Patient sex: F
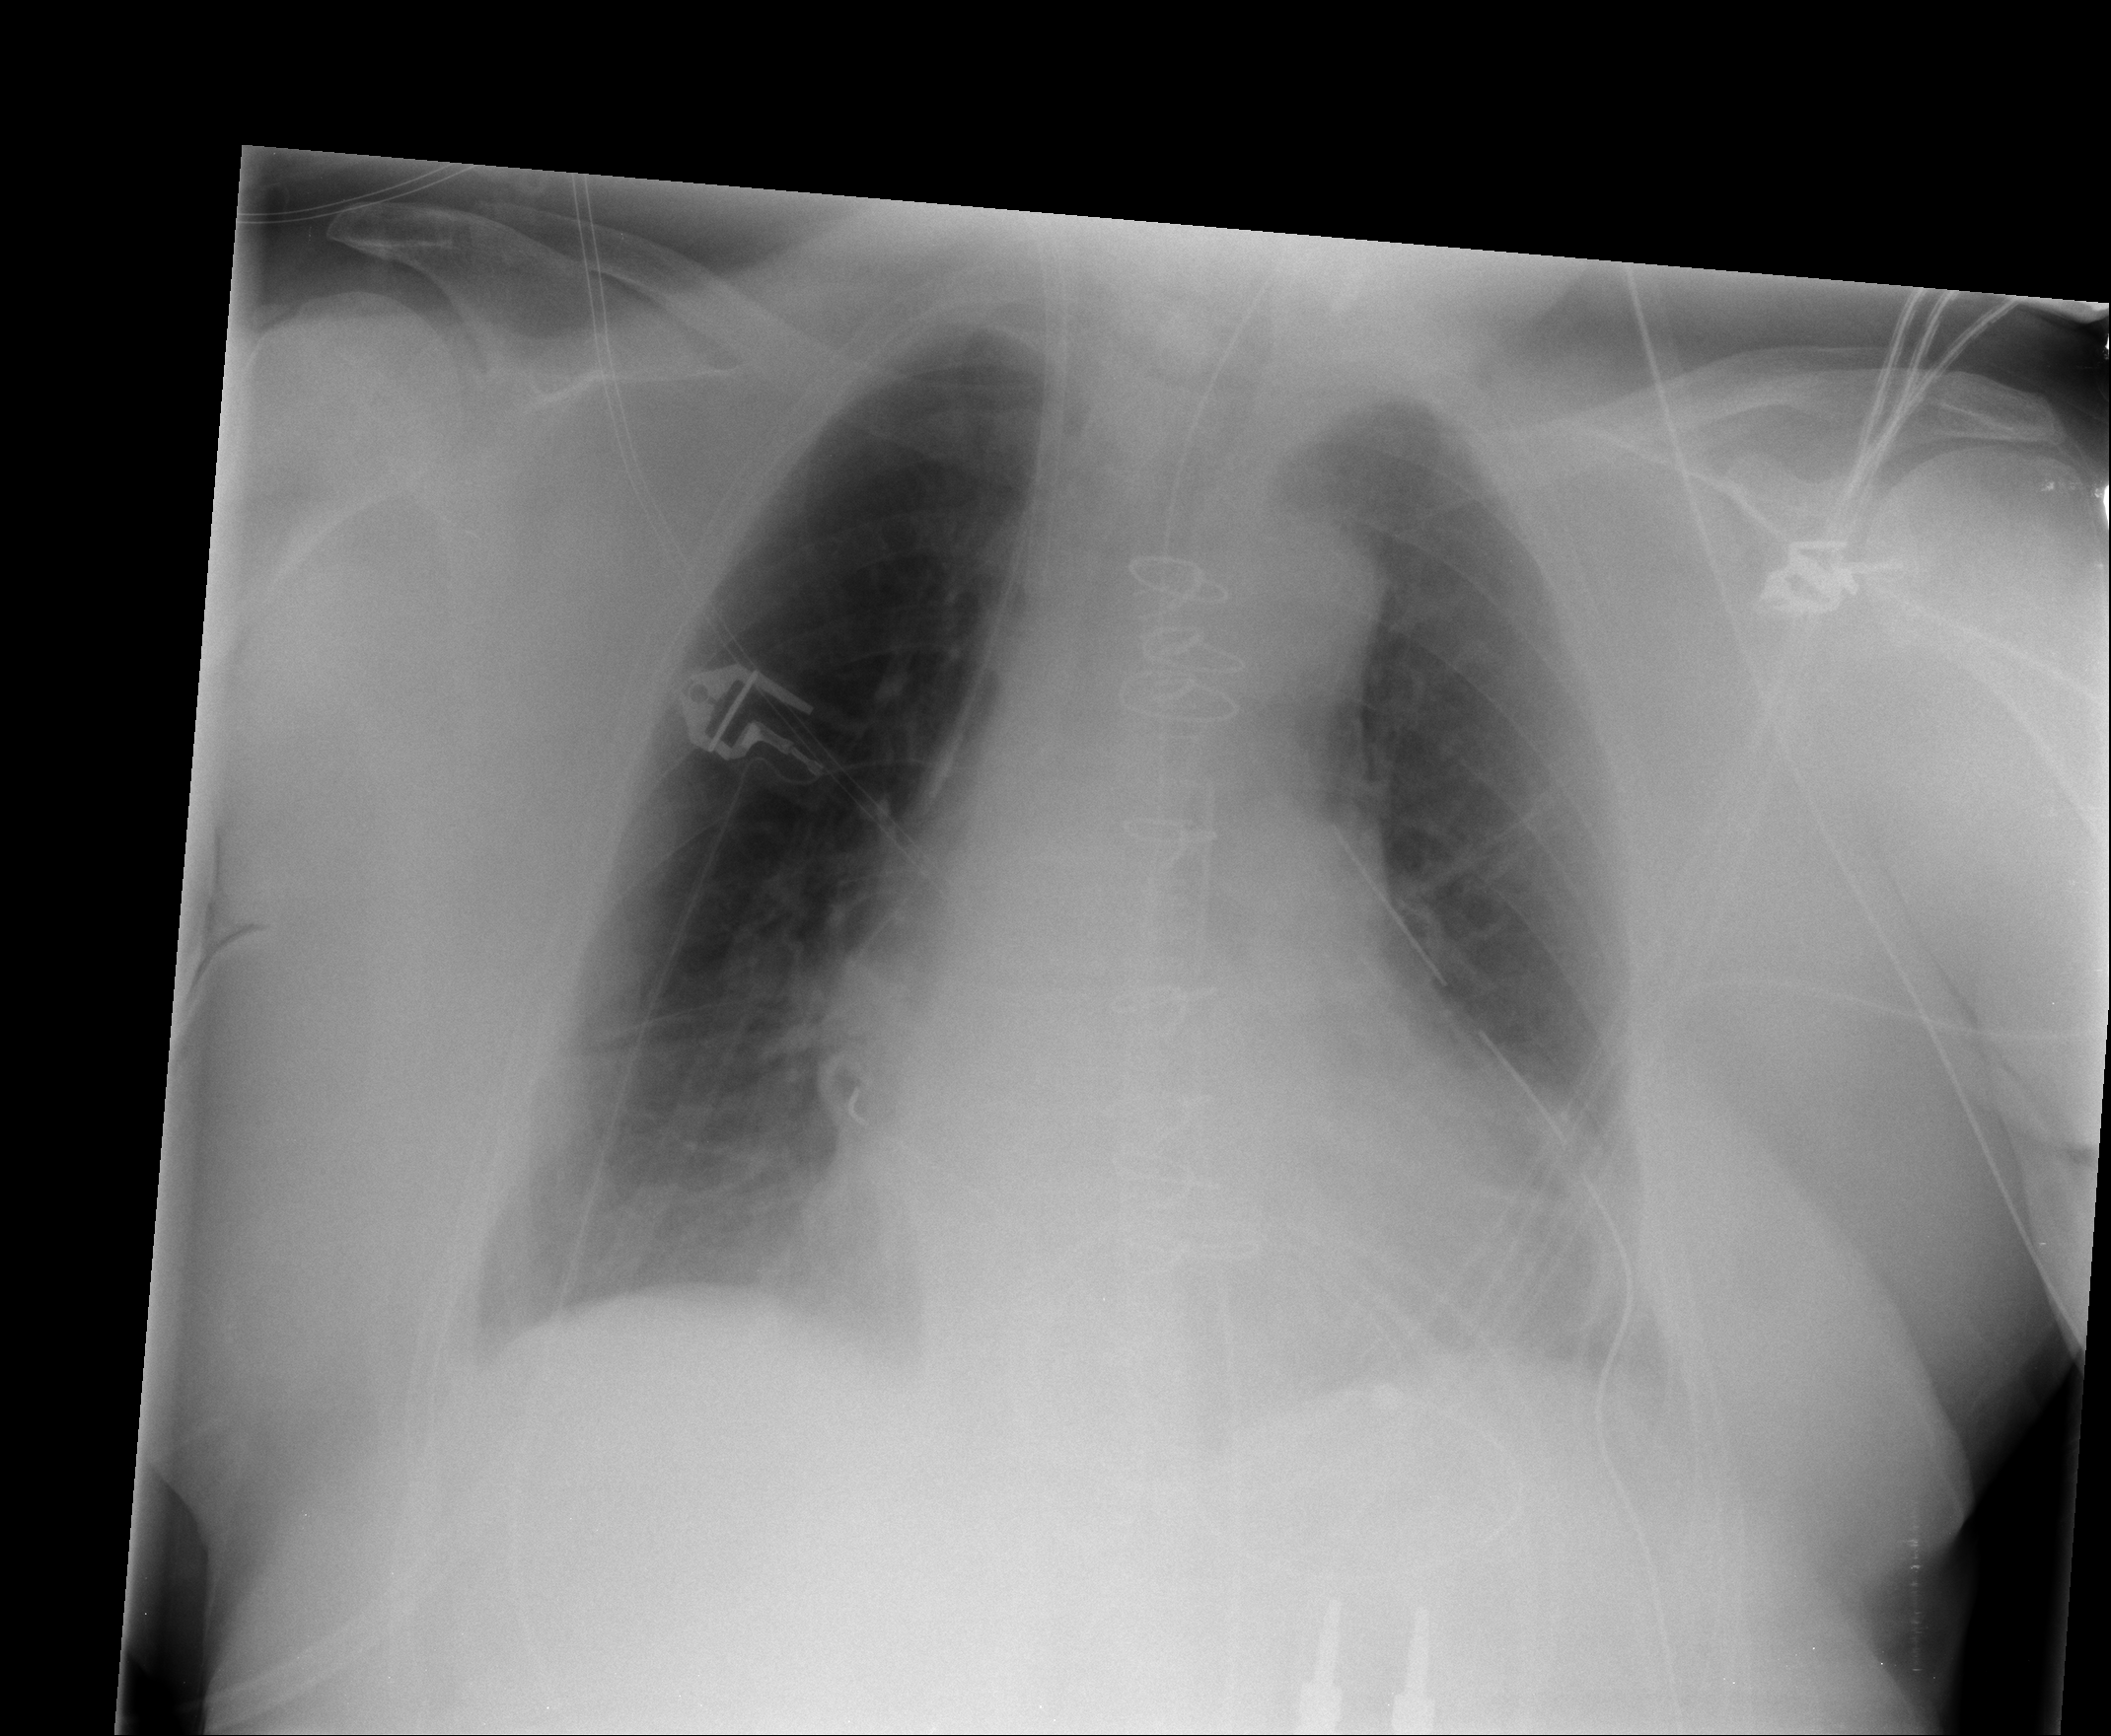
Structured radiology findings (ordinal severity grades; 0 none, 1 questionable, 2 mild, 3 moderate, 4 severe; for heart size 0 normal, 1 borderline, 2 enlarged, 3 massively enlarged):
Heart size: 1
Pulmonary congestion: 0
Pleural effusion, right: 0
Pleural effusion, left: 1
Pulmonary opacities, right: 0
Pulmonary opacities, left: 0
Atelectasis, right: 0
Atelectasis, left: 0